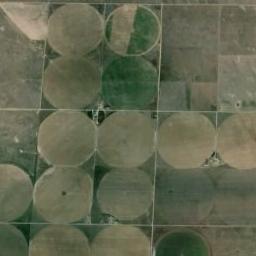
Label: circular_farmland